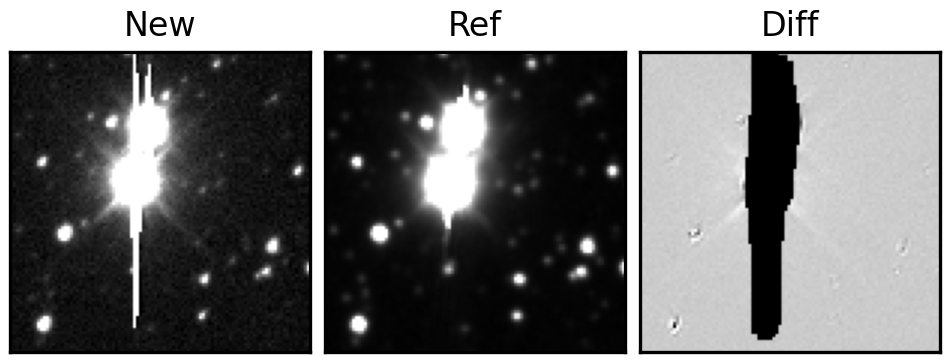
Label: bogus